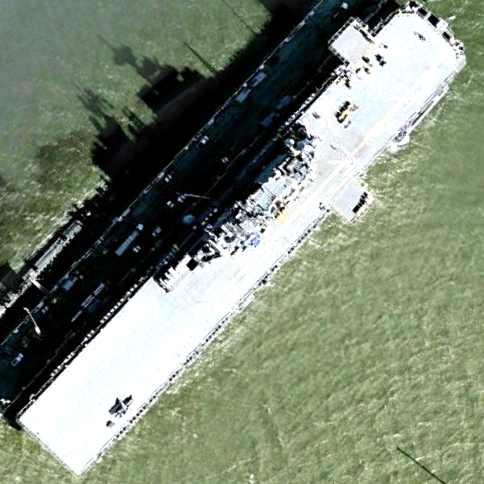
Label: assault